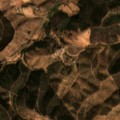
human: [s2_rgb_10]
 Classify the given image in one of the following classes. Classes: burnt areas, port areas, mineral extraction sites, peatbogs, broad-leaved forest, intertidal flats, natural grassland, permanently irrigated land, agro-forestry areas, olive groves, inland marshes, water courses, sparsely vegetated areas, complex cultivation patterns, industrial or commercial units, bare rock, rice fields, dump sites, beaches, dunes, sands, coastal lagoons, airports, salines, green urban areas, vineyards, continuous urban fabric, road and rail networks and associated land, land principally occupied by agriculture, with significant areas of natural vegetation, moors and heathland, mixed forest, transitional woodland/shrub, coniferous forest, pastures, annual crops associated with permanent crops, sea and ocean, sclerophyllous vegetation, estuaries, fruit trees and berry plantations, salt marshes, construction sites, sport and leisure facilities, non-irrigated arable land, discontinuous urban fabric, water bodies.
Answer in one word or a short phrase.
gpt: non-irrigated arable land, broad-leaved forest, transitional woodland/shrub